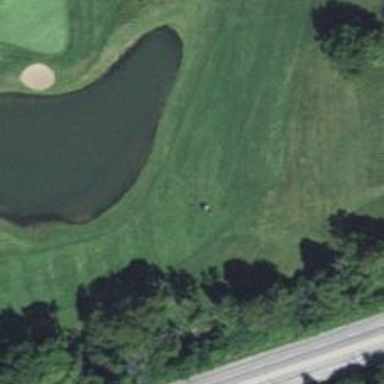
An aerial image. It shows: Golf hole.